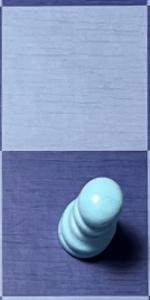
Label: Pawn_White